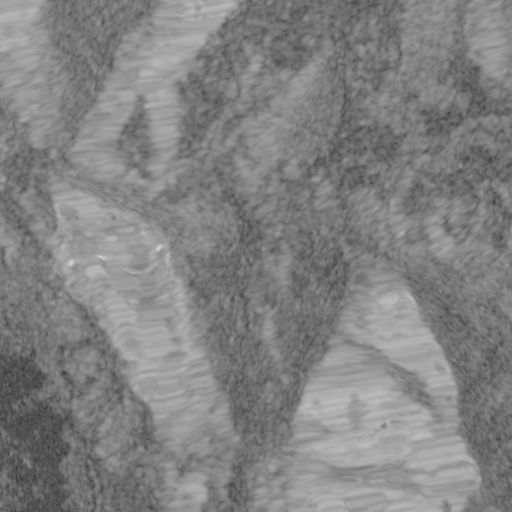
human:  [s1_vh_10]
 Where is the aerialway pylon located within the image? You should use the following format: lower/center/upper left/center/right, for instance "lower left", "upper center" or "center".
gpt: The aerialway pylon is located in the upper right of the image.
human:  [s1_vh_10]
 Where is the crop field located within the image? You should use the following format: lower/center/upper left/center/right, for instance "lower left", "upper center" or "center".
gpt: The crop field is located in the upper left of the image.
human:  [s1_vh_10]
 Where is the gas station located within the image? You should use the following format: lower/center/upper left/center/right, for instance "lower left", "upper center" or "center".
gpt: The gas station is located in the center left of the image.
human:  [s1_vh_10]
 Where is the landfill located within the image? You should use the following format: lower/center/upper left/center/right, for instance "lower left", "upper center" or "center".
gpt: The landfill is located in the center left of the image.
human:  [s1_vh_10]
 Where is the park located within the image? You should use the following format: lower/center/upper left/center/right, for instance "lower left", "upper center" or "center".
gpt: The park is located in the left of the image.
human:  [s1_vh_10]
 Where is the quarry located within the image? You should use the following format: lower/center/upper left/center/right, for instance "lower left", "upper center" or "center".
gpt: The quarry is located in the center left of the image.
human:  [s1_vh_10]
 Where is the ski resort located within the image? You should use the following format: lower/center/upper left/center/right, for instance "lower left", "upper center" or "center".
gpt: The ski resort is located in the upper right of the image.
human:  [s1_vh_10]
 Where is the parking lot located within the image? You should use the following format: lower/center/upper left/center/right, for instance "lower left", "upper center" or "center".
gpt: There is no parking lot in the image.

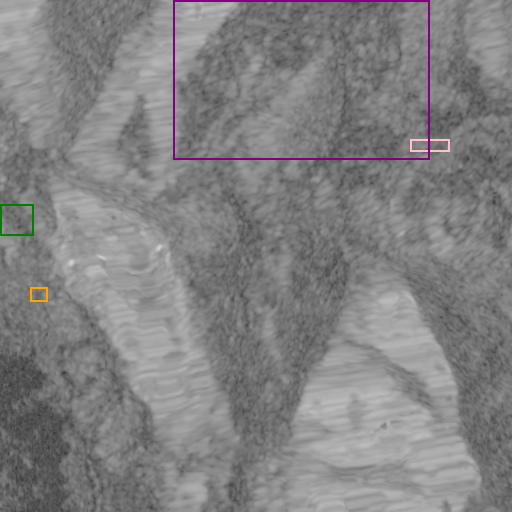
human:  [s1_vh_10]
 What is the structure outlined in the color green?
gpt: The structure outlined in green is a landfill.
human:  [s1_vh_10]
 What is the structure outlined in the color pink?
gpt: The structure outlined in pink is a parking lot.
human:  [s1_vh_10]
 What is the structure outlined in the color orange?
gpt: The structure outlined in orange is a quarry.
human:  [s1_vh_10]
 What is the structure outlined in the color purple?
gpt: The structure outlined in purple is a ski resort.
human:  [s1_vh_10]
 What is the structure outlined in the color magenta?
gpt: There is no magenta outline.